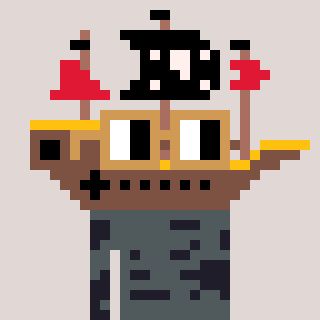
a pixel art character with square brown glasses, a pirateship-shaped head and a grayscale-colored body on a warm background